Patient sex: M
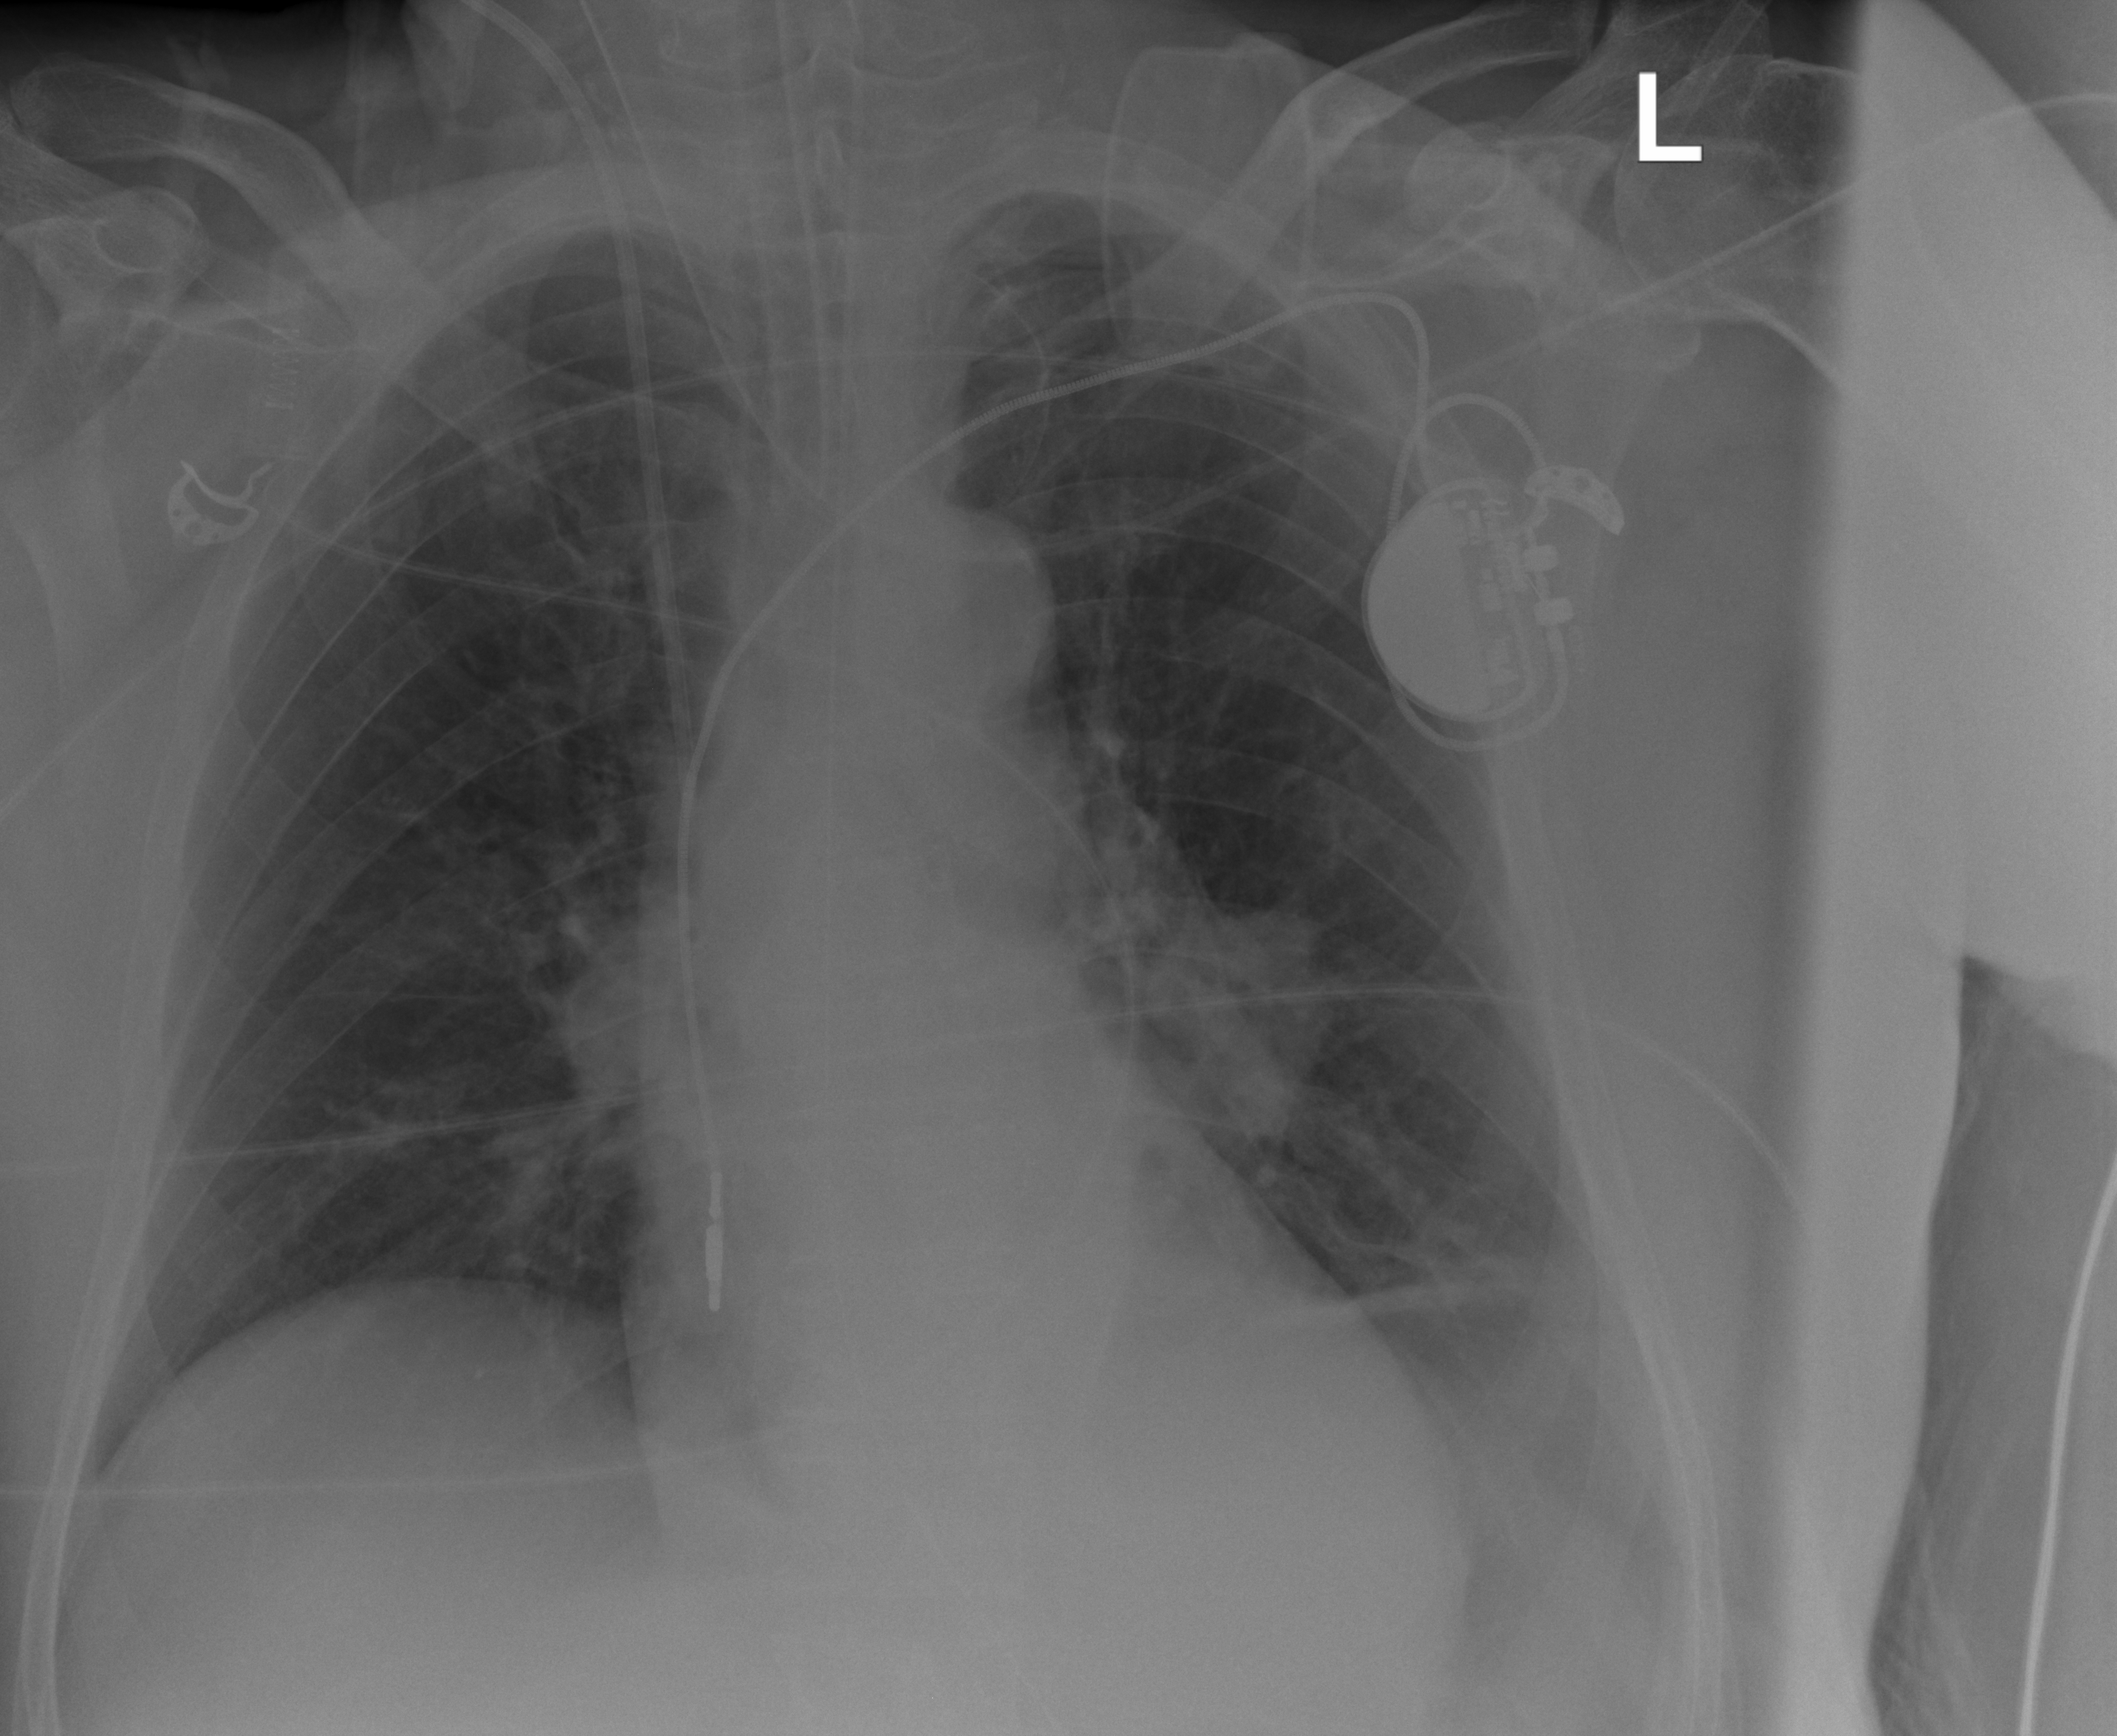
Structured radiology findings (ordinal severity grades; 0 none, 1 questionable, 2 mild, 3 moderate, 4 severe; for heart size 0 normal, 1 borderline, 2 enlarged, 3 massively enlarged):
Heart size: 0
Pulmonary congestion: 0
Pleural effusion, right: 0
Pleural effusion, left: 2
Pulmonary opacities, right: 0
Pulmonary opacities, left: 0
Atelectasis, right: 2
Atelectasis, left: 2